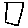
Label: square